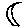
Label: moon